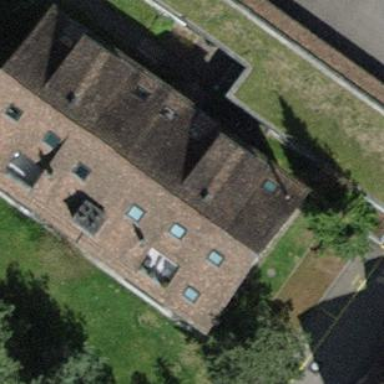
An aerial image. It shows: Tile-roofed apartment building.